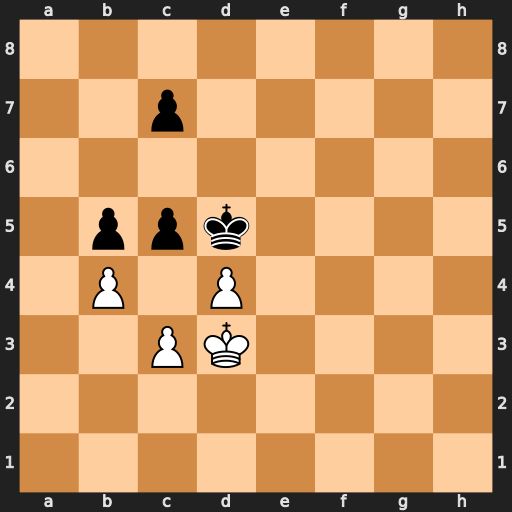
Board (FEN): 8/2p5/8/1ppk4/1P1P4/2PK4/8/8
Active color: w
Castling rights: -
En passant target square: -
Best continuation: bxc5 c6 Kc2 Kc4 Kc1 b4 cxb4 Kxd4 Kb2